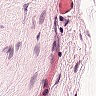
Metastatic tissue present: no